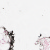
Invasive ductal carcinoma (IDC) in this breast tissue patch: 0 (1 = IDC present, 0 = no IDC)